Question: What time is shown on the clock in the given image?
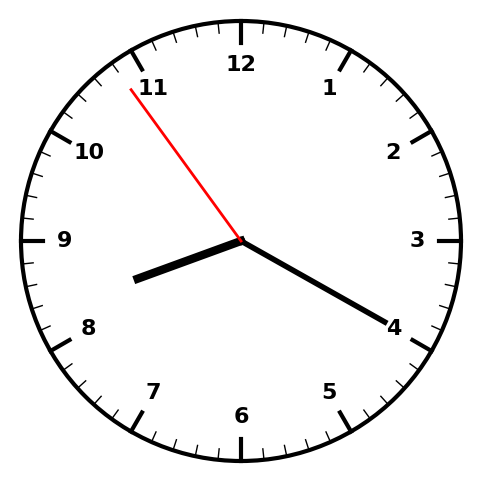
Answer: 08:19:54